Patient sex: M
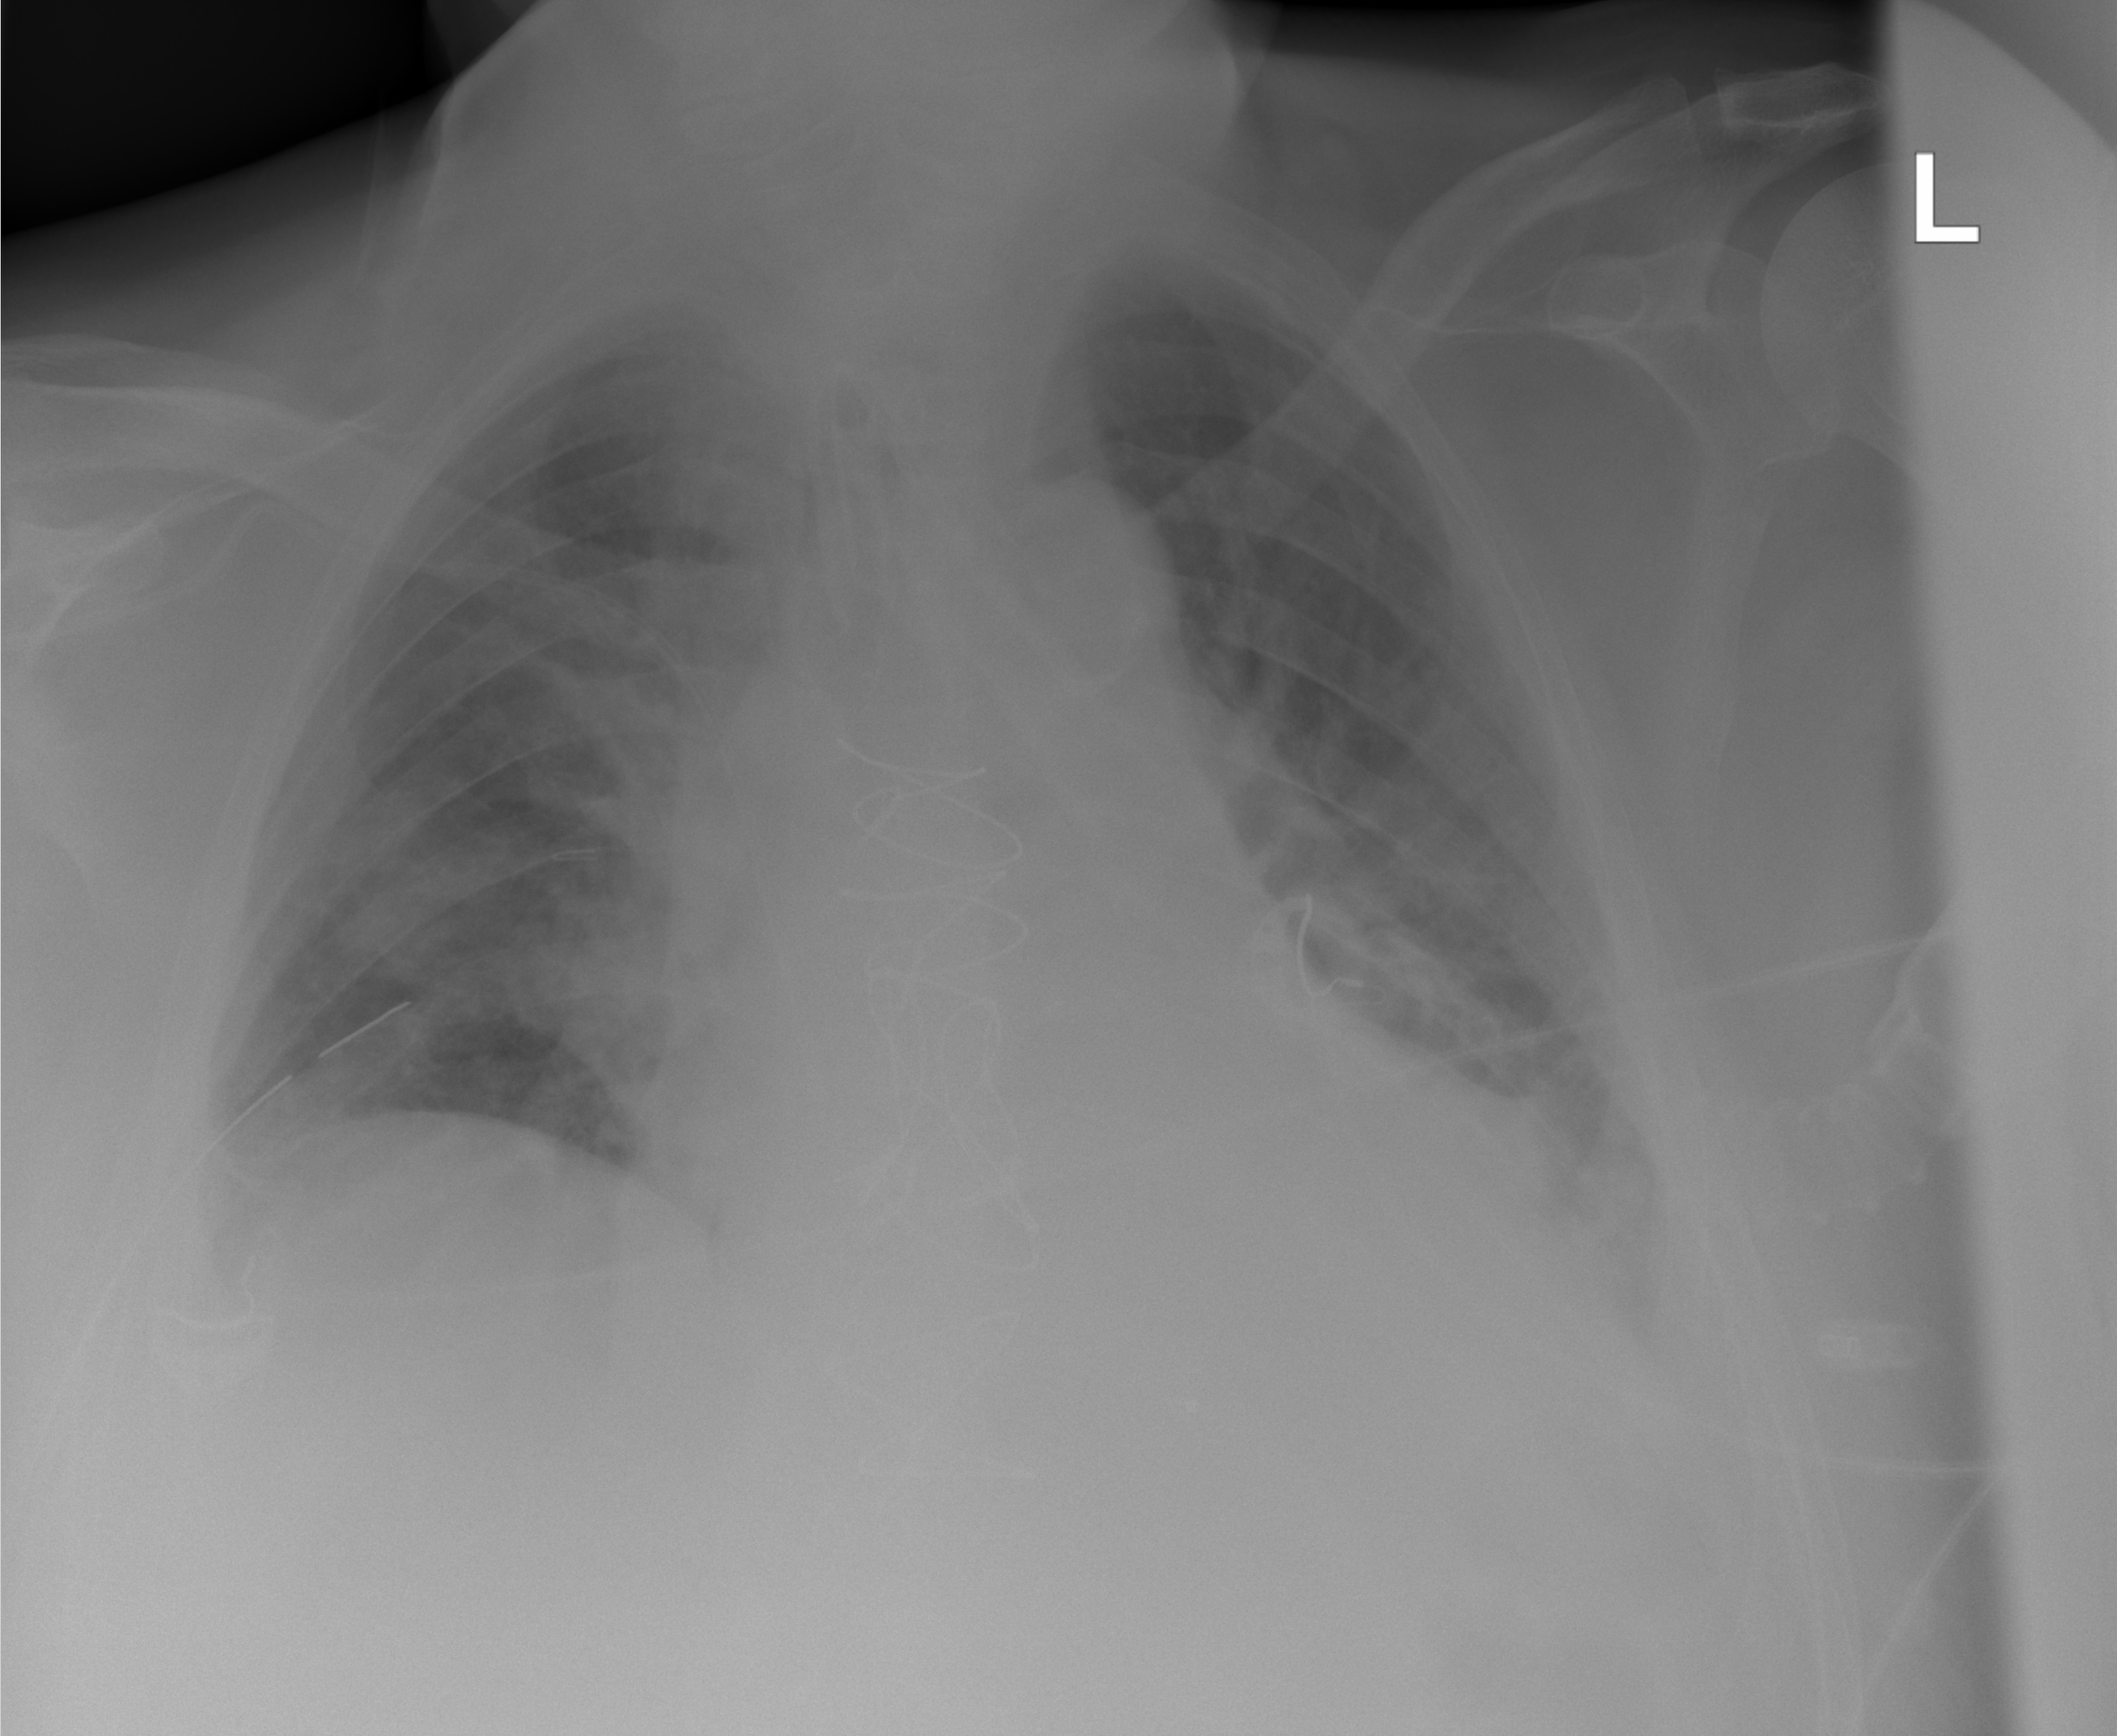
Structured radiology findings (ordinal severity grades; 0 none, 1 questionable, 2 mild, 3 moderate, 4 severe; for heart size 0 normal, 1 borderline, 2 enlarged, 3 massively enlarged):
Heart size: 2
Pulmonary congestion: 2
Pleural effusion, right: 1
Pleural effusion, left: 2
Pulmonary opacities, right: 3
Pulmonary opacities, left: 2
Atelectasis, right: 1
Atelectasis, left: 2